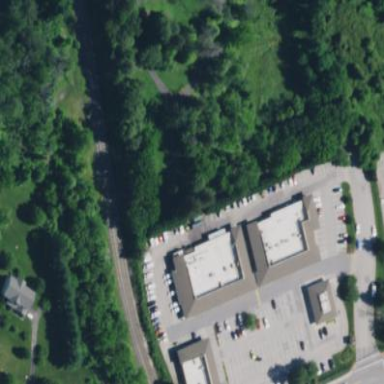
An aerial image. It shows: Retail area.